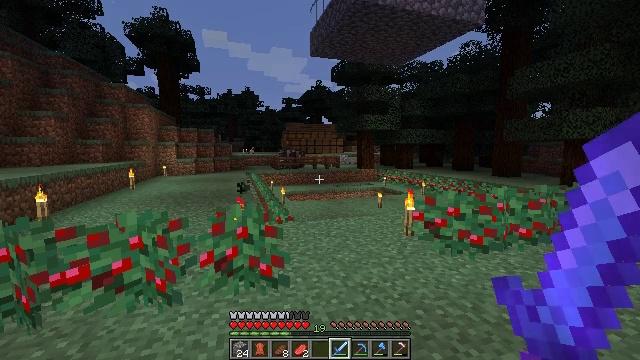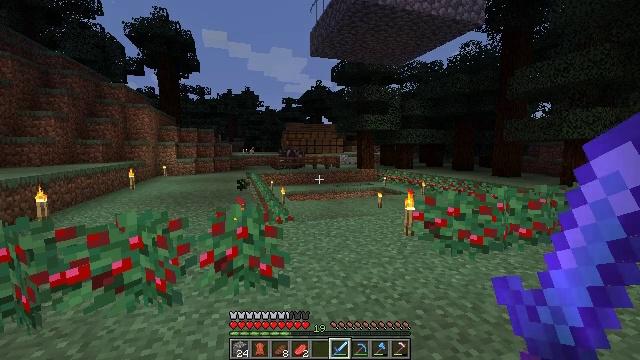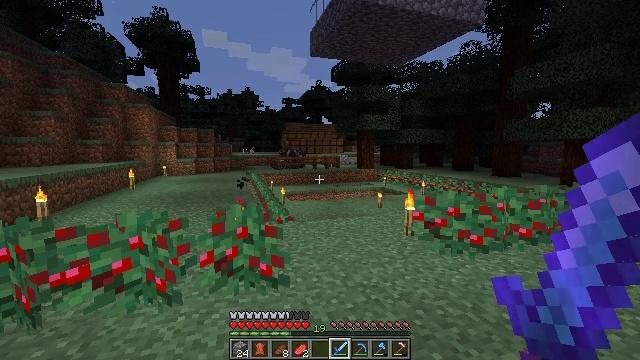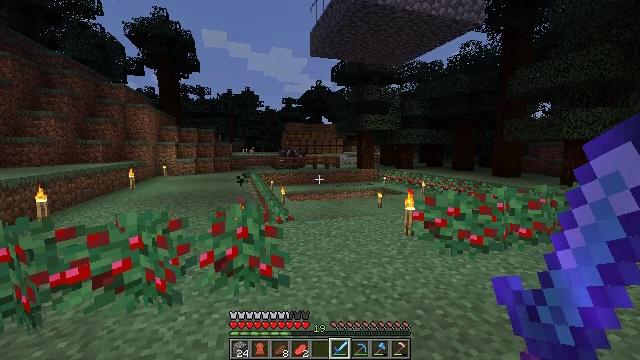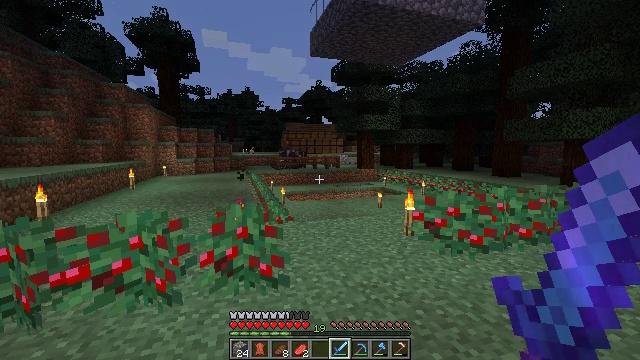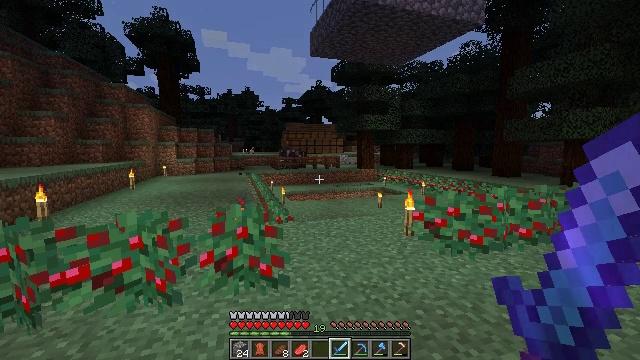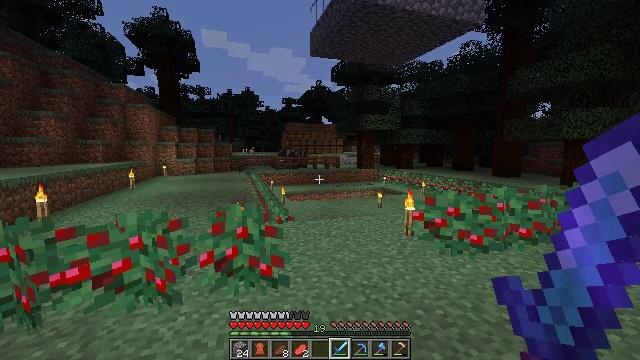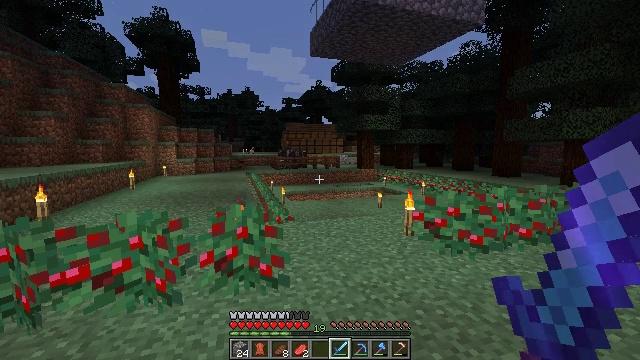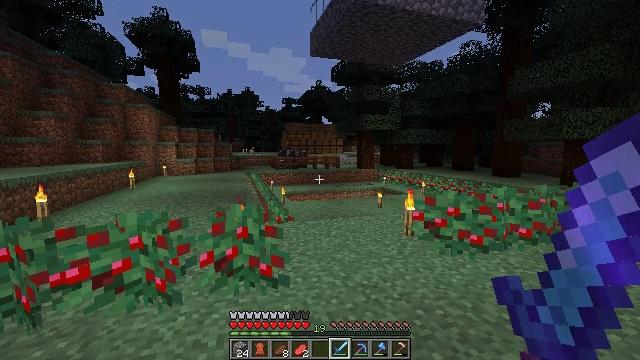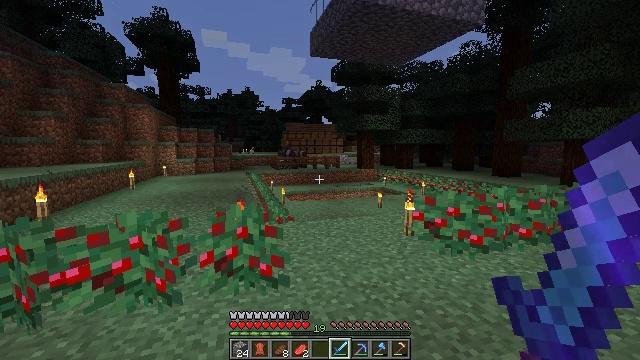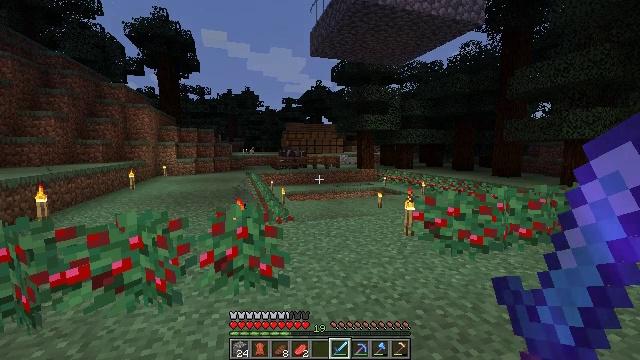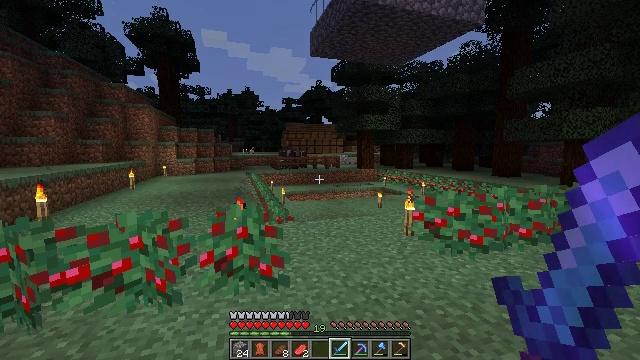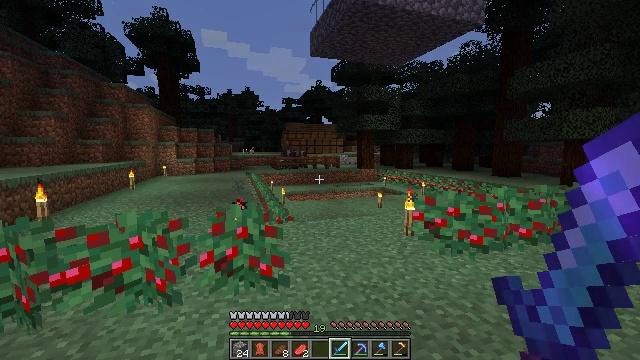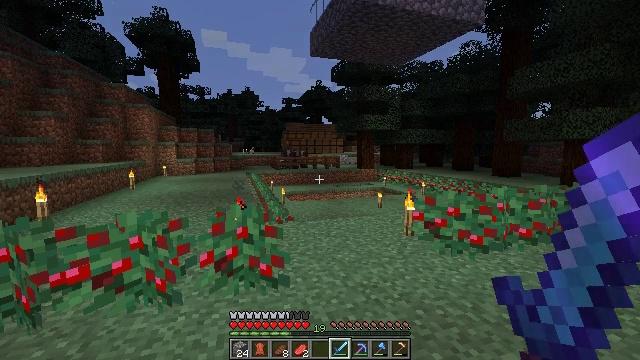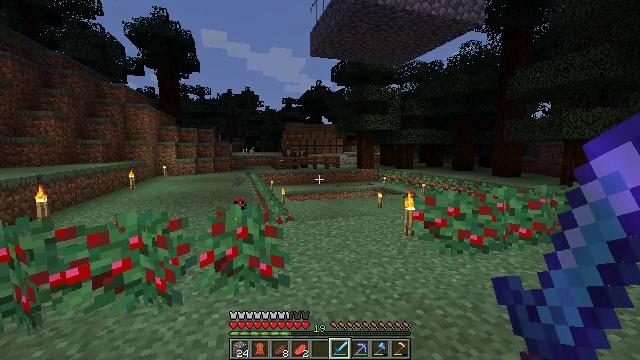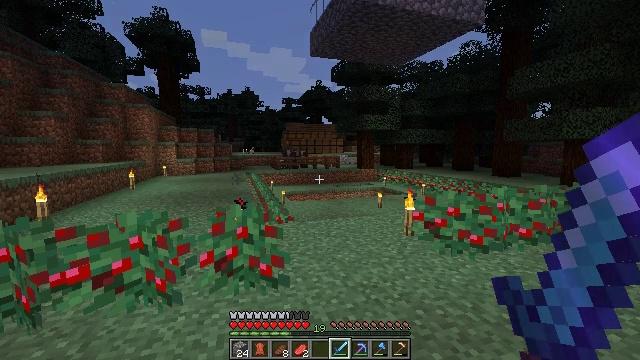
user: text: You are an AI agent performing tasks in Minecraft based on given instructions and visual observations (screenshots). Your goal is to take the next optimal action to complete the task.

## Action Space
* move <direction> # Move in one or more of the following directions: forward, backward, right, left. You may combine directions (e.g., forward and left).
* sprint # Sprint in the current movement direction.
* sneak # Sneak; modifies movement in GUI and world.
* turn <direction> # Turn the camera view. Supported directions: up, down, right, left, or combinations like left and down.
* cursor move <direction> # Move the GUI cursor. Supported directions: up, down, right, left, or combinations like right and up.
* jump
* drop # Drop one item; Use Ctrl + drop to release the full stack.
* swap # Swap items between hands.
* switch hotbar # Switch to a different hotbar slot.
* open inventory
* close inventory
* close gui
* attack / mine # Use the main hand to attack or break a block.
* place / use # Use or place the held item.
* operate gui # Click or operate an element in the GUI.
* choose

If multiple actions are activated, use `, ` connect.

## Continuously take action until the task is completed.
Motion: motion action
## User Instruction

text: Get wheat from the farmland.
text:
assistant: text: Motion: no_op
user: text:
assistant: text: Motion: no_op
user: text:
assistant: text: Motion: no_op
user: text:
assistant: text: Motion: no_op
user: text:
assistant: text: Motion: no_op
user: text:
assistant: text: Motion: no_op
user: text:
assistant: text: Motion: no_op
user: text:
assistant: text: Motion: no_op
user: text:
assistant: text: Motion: no_op
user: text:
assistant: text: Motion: no_op
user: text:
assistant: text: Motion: no_op
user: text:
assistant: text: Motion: no_op
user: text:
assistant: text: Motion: no_op
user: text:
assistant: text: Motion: no_op
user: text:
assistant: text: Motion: no_op
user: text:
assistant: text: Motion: no_op
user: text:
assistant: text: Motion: no_op
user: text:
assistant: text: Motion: no_op
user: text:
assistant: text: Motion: no_op
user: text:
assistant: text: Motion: no_op
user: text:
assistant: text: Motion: no_op
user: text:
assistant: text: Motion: no_op
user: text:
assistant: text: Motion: no_op
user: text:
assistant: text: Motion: no_op
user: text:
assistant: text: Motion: no_op
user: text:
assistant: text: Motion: no_op
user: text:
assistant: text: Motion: no_op
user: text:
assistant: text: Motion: no_op
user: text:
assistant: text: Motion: no_op
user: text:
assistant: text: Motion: no_op